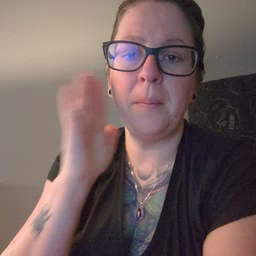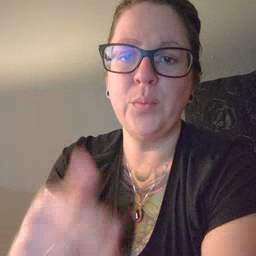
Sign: bedroom